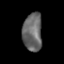
Tissue: skin
Cell type: Epithelial cells
Senescence score: 0.2311
Nuclear area (px): 725
Mean DAPI intensity: 102.939